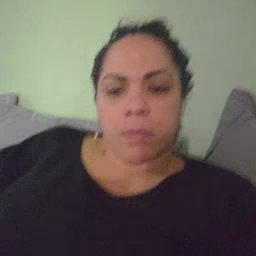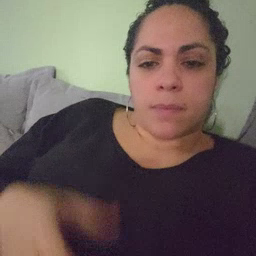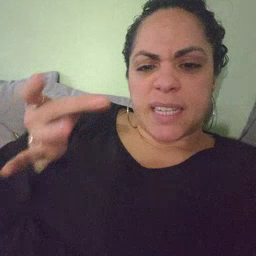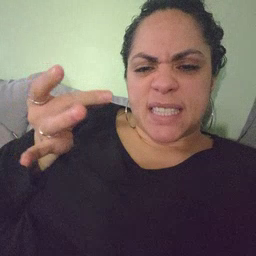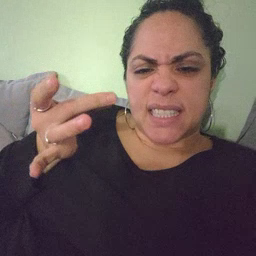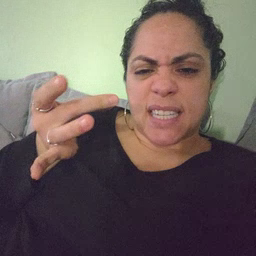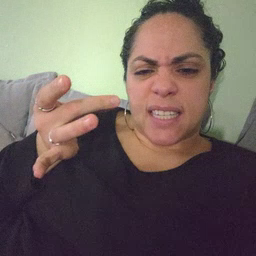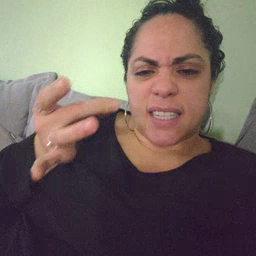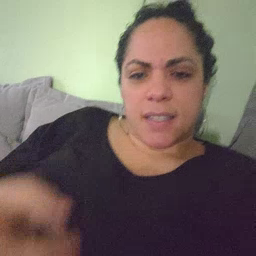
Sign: sticky